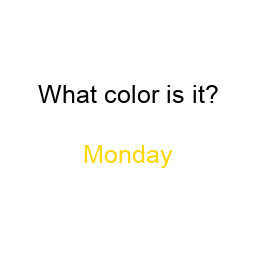
Color: gold
Background color: white
Question text color: black